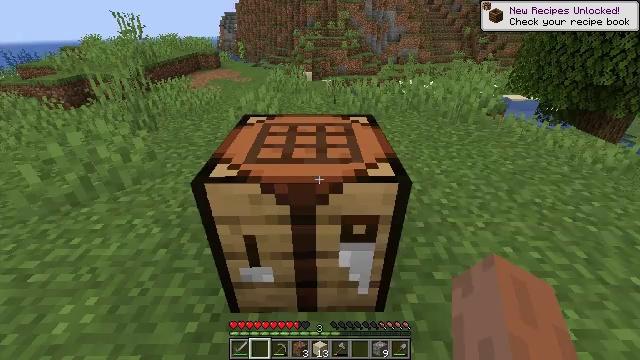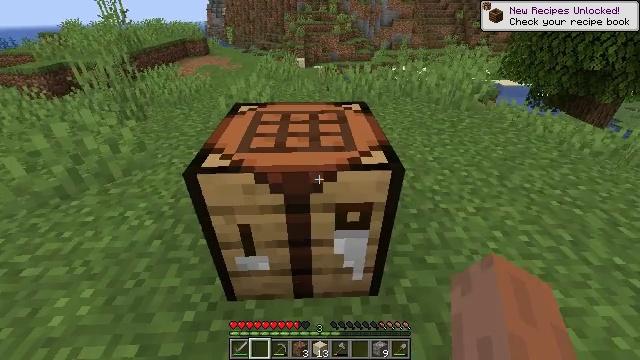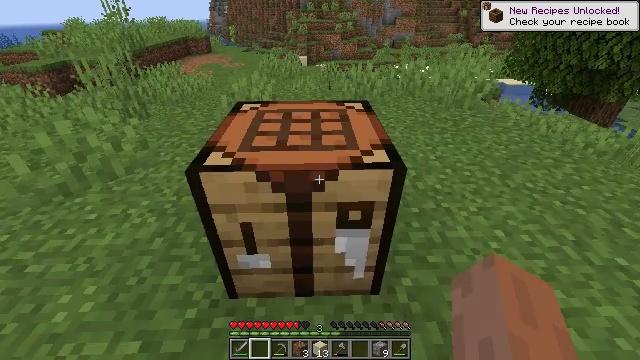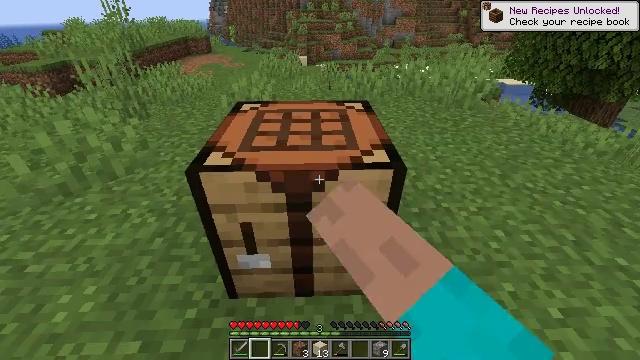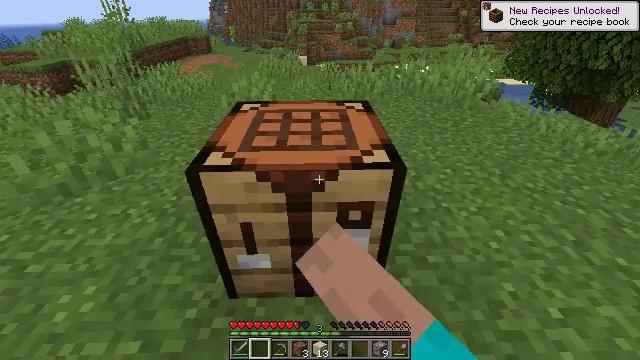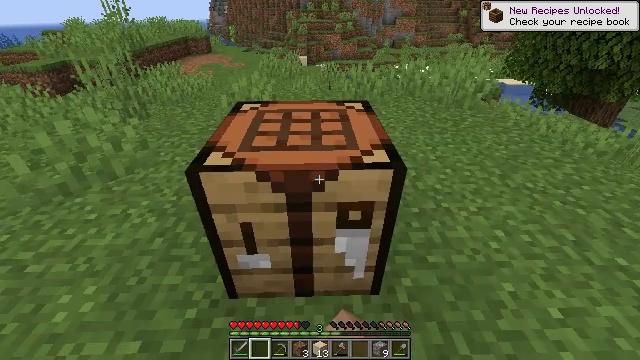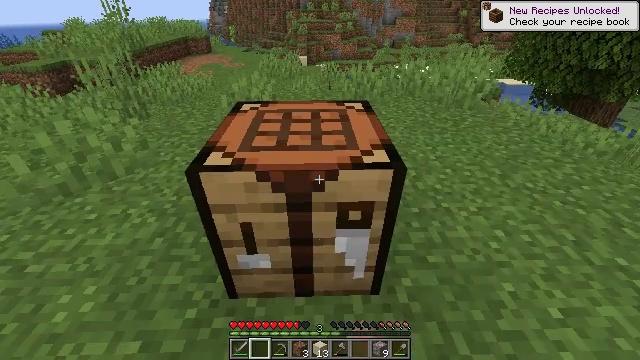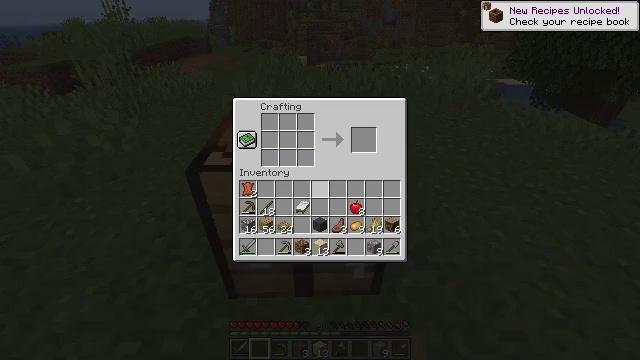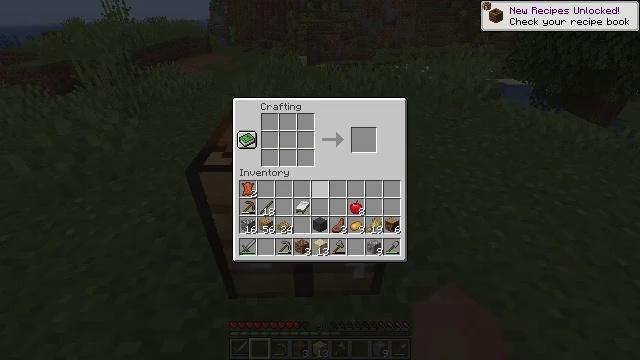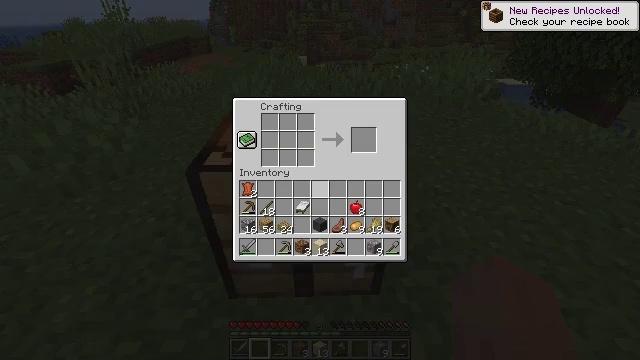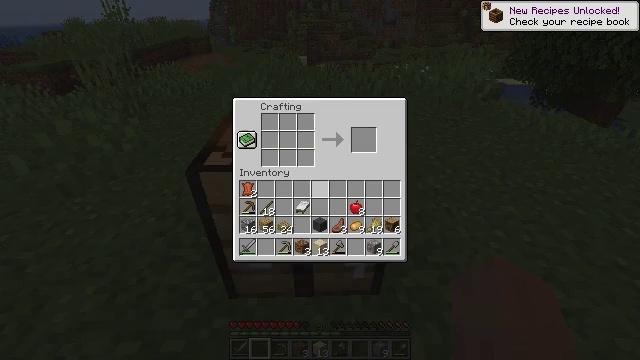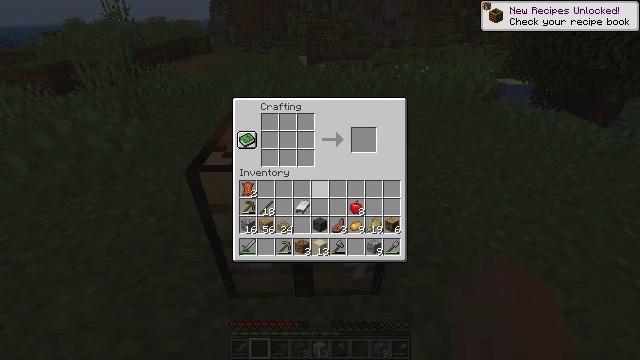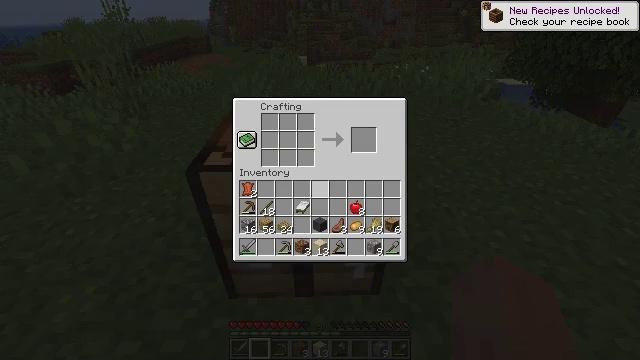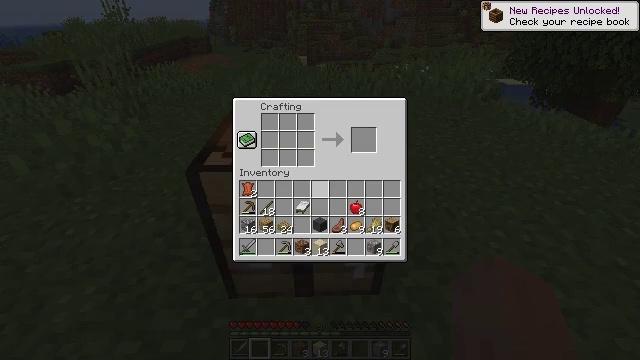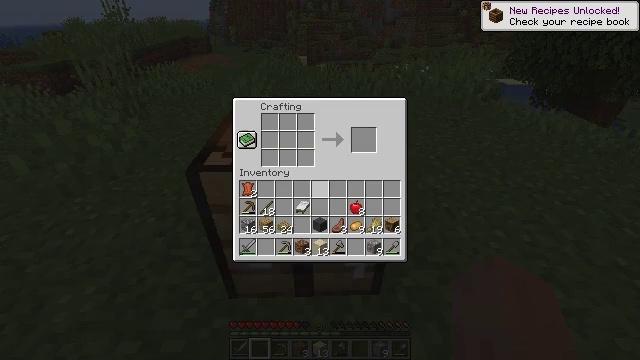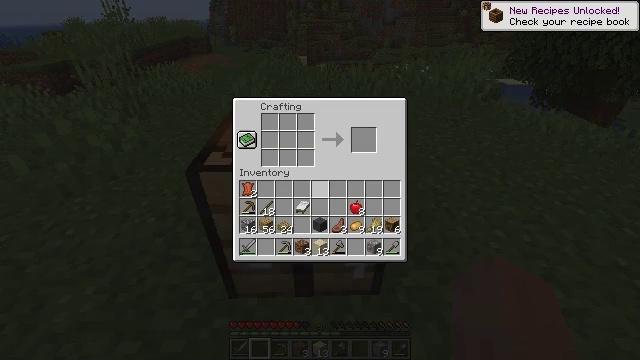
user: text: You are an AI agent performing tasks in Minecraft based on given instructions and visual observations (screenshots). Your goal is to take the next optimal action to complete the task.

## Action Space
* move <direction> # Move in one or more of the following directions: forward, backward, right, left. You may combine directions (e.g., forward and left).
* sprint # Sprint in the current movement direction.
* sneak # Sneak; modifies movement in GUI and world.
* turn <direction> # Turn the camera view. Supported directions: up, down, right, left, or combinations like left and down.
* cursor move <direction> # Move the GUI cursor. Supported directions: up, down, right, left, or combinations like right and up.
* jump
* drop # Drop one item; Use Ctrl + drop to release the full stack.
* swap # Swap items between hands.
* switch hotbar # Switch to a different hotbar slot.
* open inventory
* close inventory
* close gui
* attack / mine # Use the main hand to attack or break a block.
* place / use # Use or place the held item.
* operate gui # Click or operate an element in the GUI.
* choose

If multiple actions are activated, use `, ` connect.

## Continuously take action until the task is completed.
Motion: motion action
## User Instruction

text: Build a composter with wooden slabs.
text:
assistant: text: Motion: no_op
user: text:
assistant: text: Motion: use / place
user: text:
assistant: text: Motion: no_op
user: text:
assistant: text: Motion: no_op
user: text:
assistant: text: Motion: no_op
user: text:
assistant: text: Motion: no_op
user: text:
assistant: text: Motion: open gui
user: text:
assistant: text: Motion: no_op
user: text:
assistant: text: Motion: no_op
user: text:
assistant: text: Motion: no_op
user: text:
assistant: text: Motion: no_op
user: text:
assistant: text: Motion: no_op
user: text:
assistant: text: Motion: no_op
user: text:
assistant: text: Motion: no_op
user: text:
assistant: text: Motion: no_op
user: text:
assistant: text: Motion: no_op
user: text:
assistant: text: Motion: cursor move left
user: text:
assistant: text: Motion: no_op
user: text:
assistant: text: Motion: no_op
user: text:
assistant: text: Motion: no_op
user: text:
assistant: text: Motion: no_op
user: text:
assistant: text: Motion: no_op
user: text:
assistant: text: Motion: no_op
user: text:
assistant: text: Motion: no_op
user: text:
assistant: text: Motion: no_op
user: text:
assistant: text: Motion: cursor move left and up
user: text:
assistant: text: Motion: no_op
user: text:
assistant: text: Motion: cursor move up
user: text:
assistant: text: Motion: no_op
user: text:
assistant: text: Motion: no_op